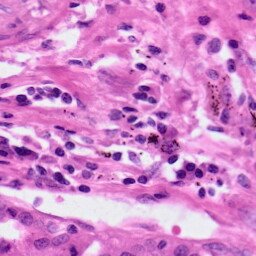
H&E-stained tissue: Lung